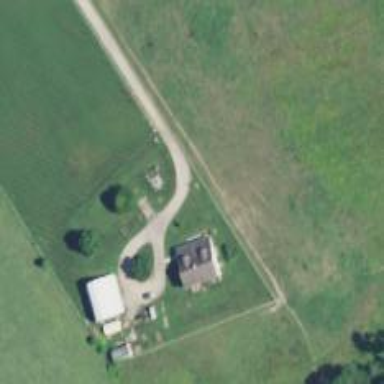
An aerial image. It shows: Driveway leading to service road.